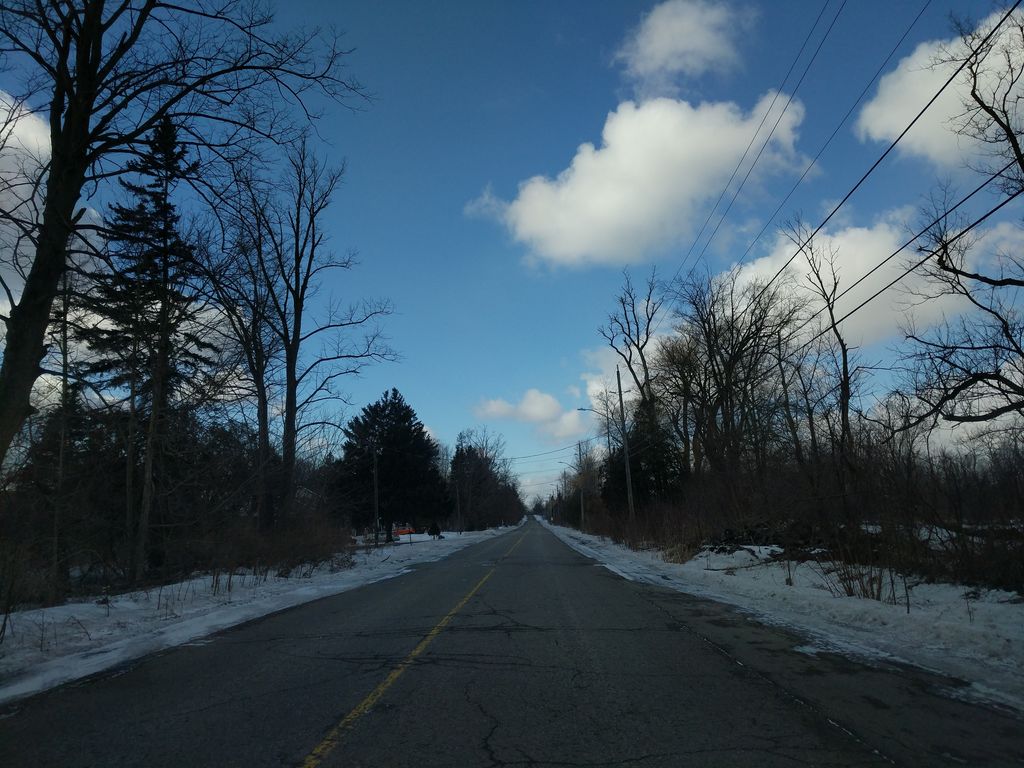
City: toronto